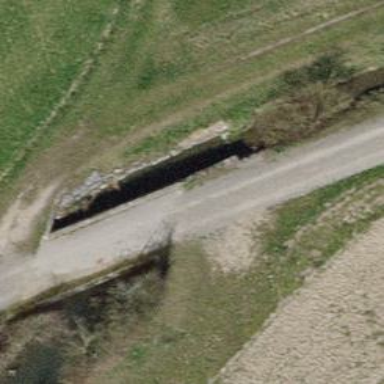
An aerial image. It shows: Gravel track road with bridge.